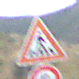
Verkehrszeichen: FussgaengerueberwegLinks
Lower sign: Geschwindigkeit5
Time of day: Midday
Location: Outdoor (Nature)
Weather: PartlyCloudy
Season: NotSpecified
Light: Natural